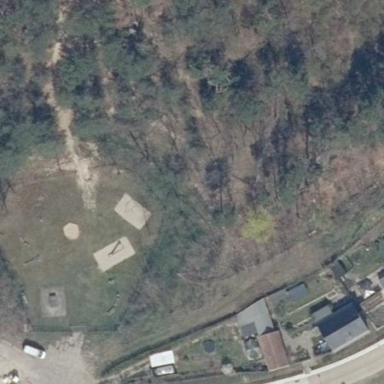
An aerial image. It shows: Playground area for leisure land.